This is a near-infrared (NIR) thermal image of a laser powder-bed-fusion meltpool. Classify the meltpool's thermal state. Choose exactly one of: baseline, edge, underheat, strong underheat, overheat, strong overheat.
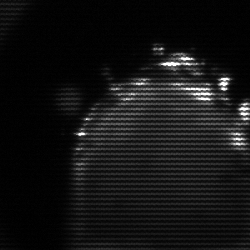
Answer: edge